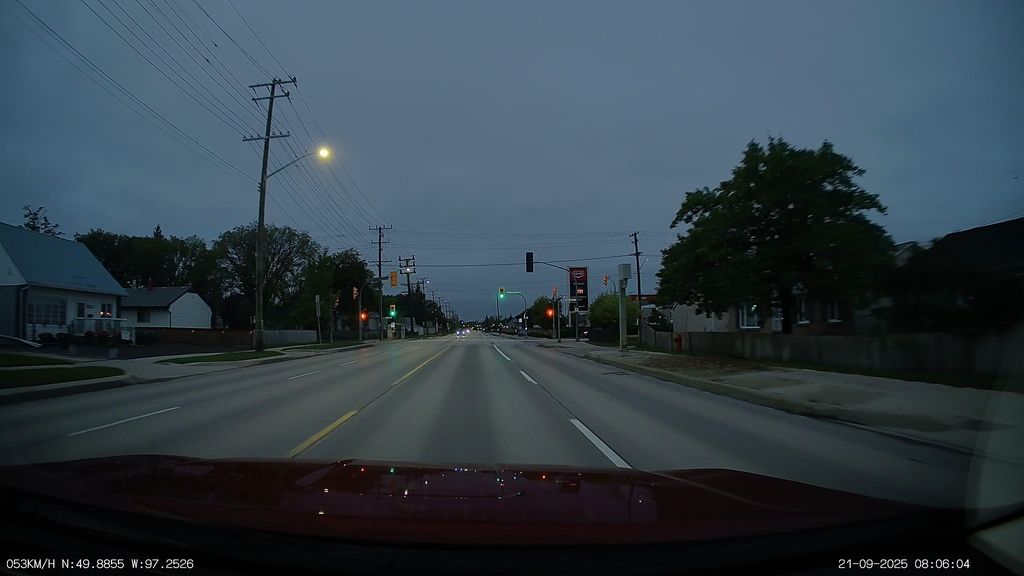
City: winnipeg